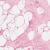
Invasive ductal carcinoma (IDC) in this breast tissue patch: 0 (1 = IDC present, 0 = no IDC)